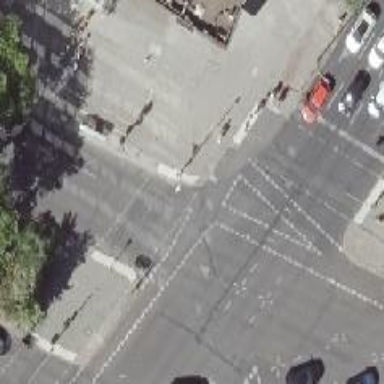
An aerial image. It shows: Cycleway crossing with traffic signals.